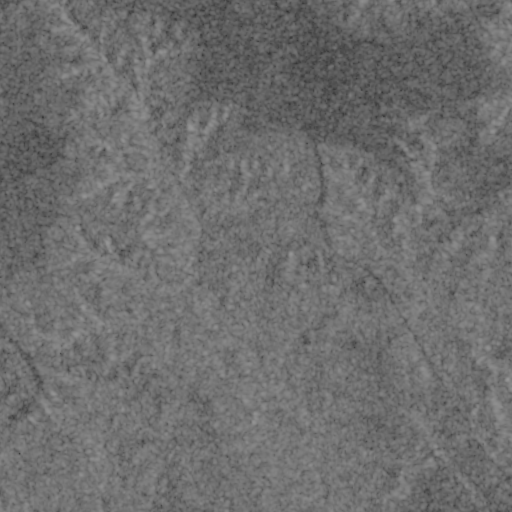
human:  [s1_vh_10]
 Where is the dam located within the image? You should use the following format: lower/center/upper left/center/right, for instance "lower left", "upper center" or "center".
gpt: The dam is located in the center of the image.
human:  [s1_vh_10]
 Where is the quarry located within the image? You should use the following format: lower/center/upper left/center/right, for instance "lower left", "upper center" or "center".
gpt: The quarry is located in the center of the image.
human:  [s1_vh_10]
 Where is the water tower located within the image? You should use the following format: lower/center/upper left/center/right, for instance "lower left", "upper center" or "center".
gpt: The water tower is located in the upper center of the image.
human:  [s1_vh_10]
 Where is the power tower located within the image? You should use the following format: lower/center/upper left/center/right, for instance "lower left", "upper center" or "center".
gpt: There is no power tower in the image.

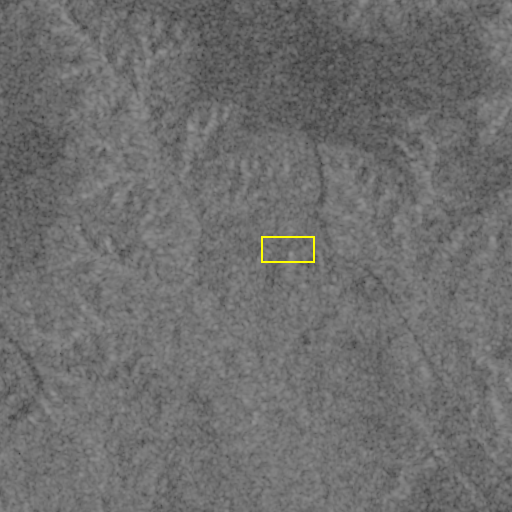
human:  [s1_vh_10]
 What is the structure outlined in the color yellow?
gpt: The structure outlined in yellow is a quarry.
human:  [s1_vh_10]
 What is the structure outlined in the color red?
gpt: There is no red outline.